Aerial crown-view tile of a tropical tree (Barro Colorado Island, Panama), acquired 20250715:
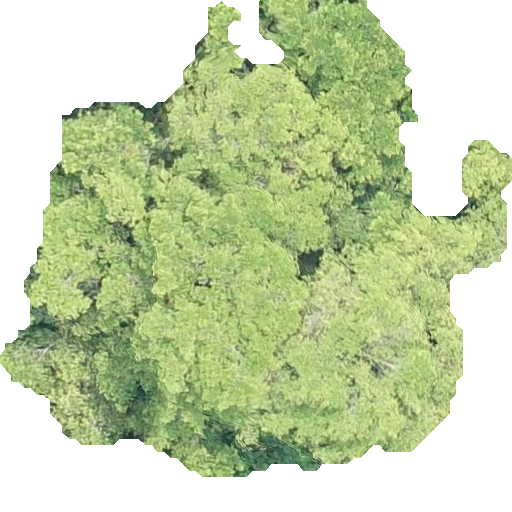
Species: Terminalia amazonia
GBIF accepted scientific name: Terminalia amazonica
Crown area: 242.383 m²